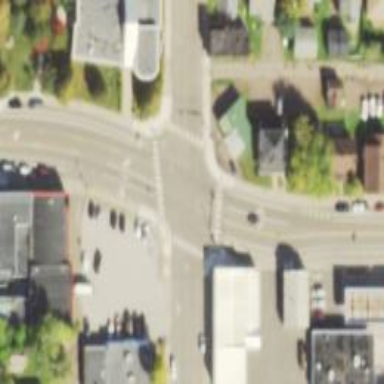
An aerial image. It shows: Marked crossing on footway.